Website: apple
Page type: payment
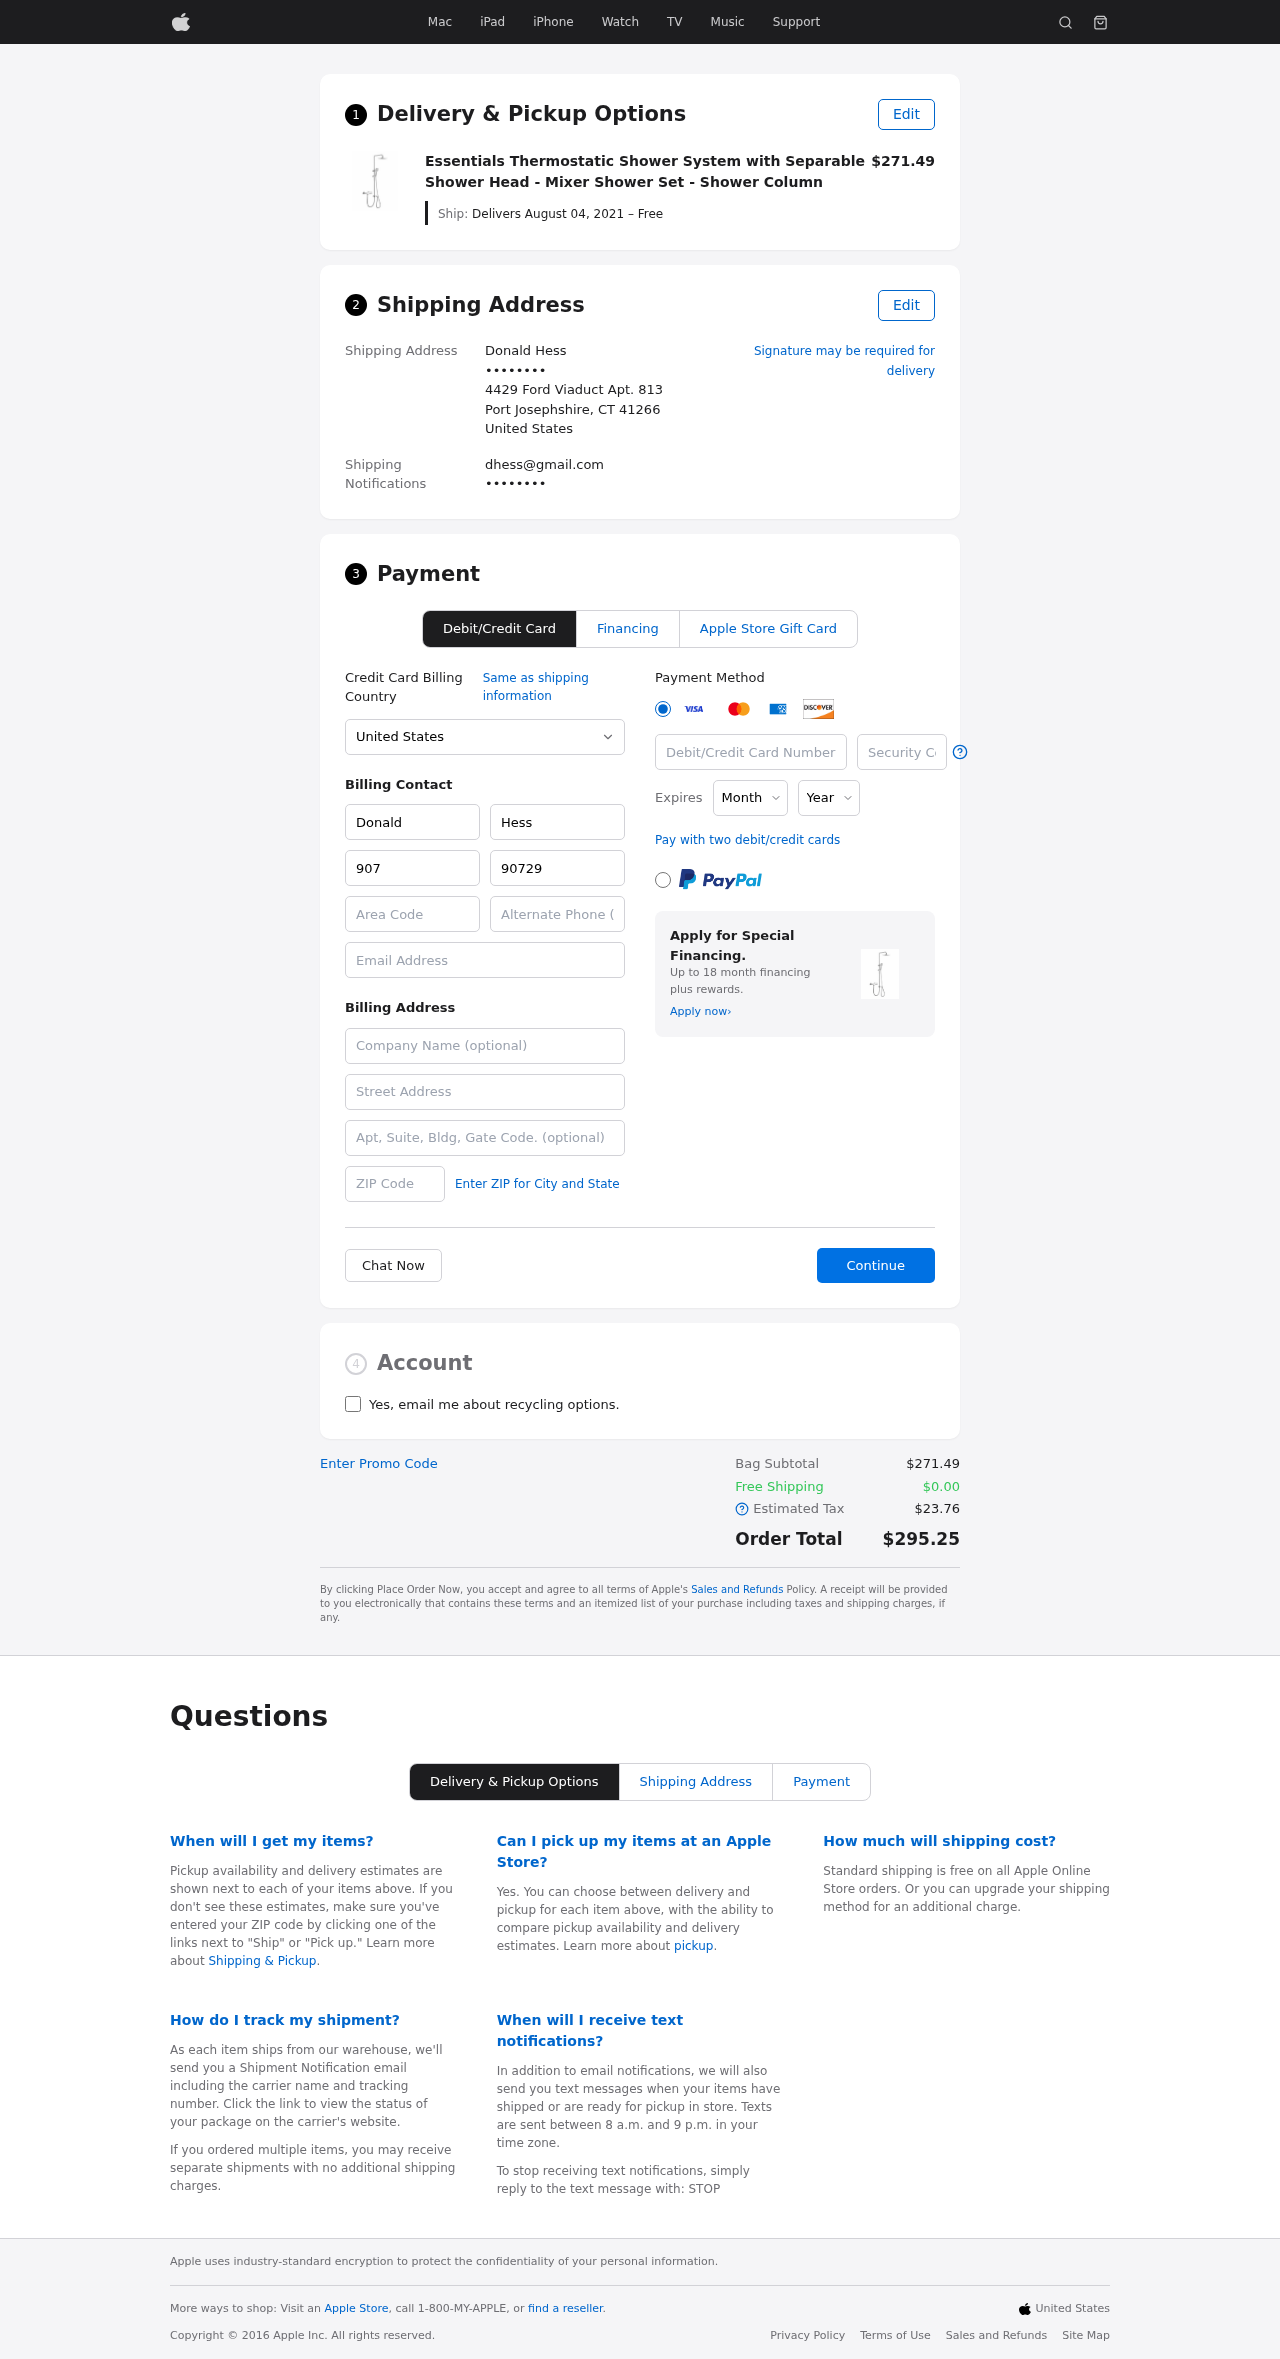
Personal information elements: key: PII_CARD_CVV
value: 230
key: PII_CARD_EXPIRY_MONTH
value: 04
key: PII_CARD_EXPIRY_YEAR
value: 28
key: PII_CARD_NUMBER
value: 6011 5231 8851 1880
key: PII_CITY_STATE_ZIP
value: Port Josephshire, CT 41266
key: PII_COMPANY
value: Ford, Strickland and Smith
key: PII_COUNTRY
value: United States
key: PII_EMAIL
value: dhess@gmail.com
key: PII_EMAIL2
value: dhess@gmail.com
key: PII_FIRSTNAME
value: Donald
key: PII_FULLNAME
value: Donald Hess
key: PII_LASTNAME
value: Hess
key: PII_PHONE3
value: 9072986304
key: PII_PHONE_ALT
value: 7407049110
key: PII_PHONE_ALT_AREA
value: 740
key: PII_PHONE_AREA
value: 907
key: PII_POSTCODE2
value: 27613
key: PII_SECURITY_CODE
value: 9290
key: PII_STREET
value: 4429 Ford Viaduct Apt. 813
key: PII_STREET2
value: Apt. 379
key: PII_PHONE
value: ••••••••
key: PII_PHONE2
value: ••••••••
Product elements: key: PRODUCT1_NAME
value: Essentials Thermostatic Shower System with Separable Shower Head - Mixer Shower Set - Shower Column
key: PRODUCT1_PRICE
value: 271.49
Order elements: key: ORDER_DELIVERY_DATE
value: Delivers August 04, 2021 – Free
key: ORDER_SUBTOTAL
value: $271.49
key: ORDER_SHIPPING_COST
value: $0.00
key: ORDER_TAX
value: $23.76
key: ORDER_TOTAL
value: $295.25